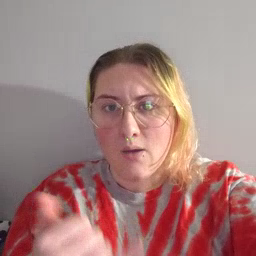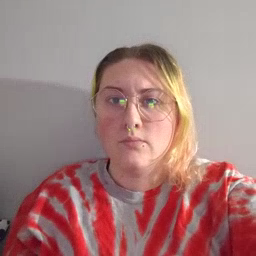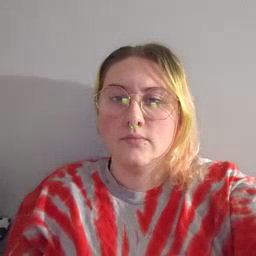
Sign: now